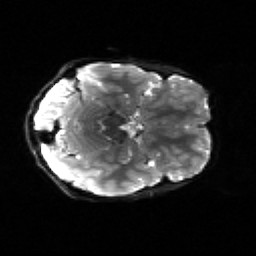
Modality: sbref
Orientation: axial
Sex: male
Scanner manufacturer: siemens
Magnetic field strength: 3 T
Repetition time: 5 s
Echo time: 0.071 s